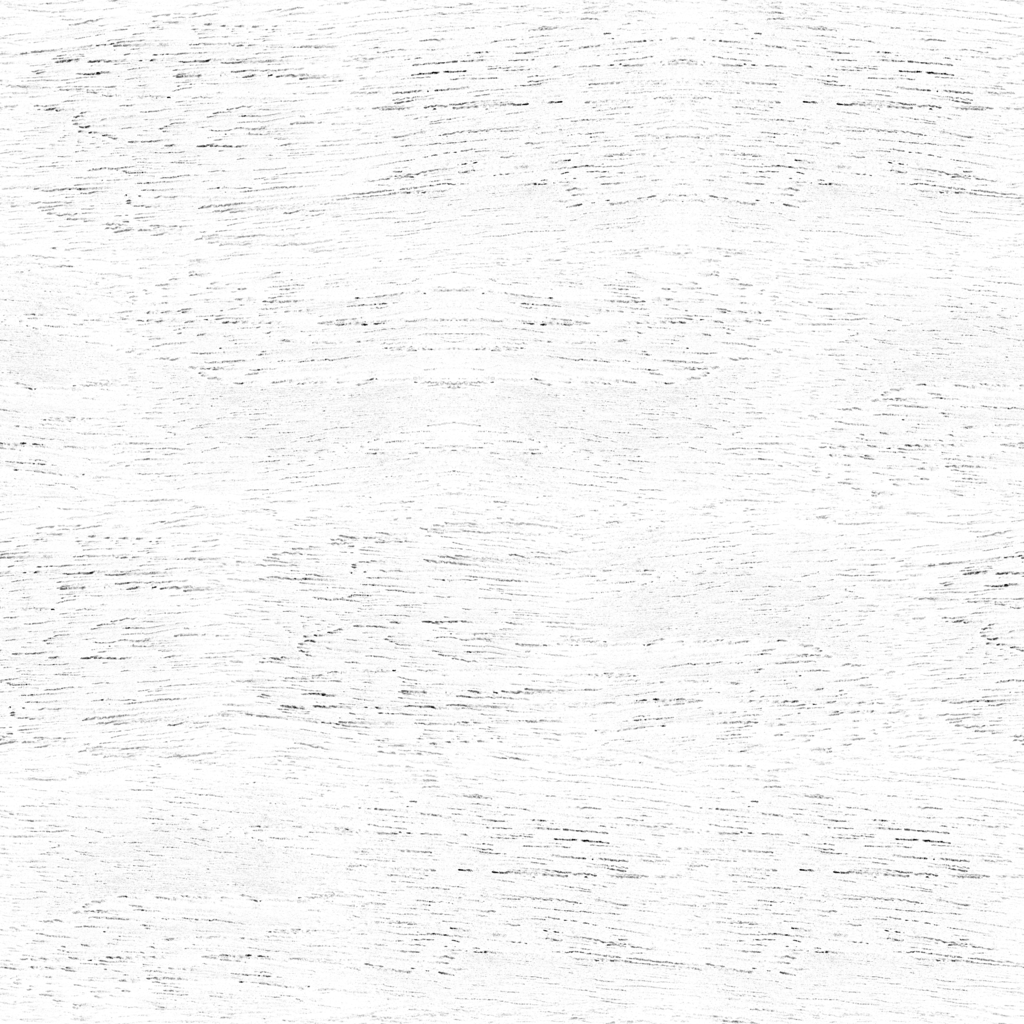
Texture map type: AmbientOcclusion